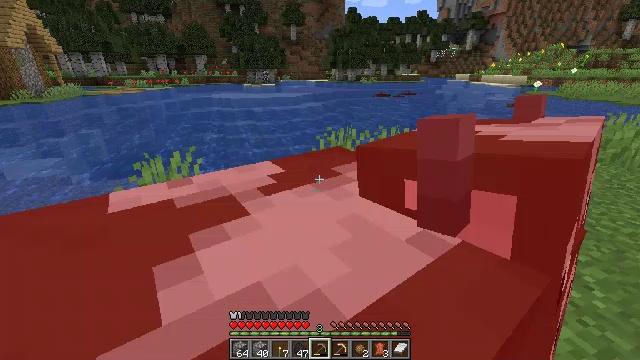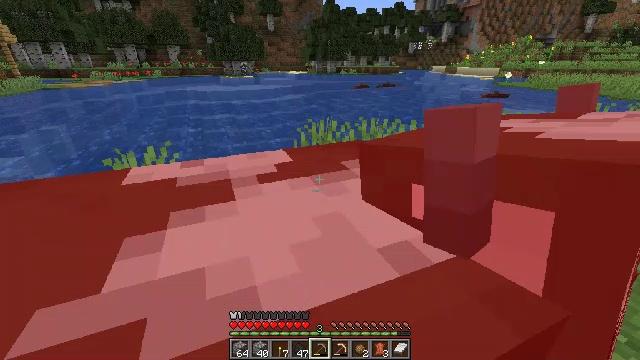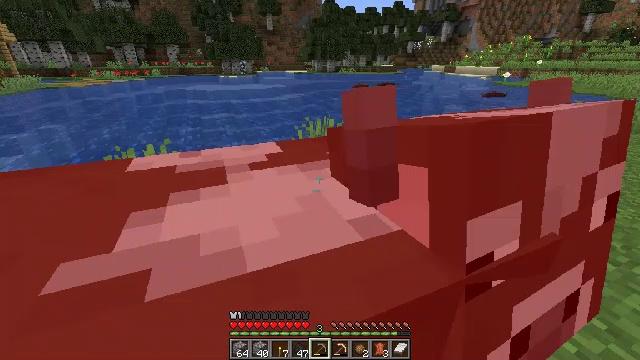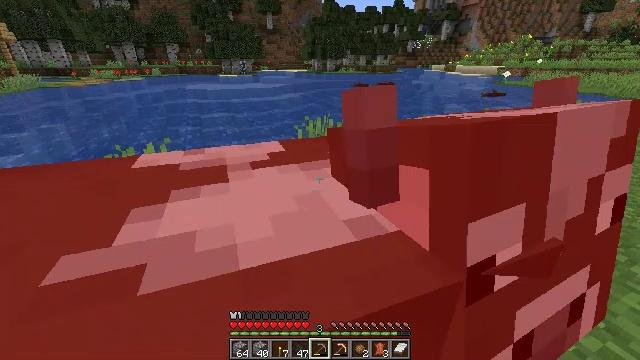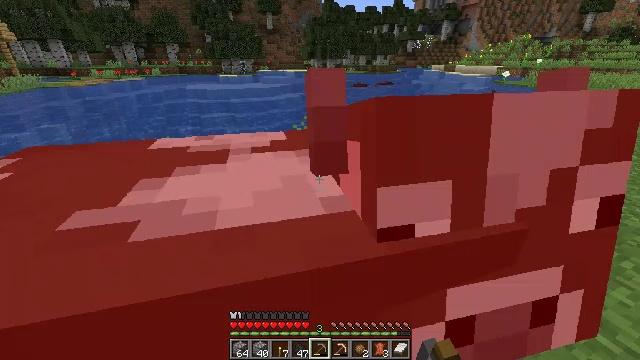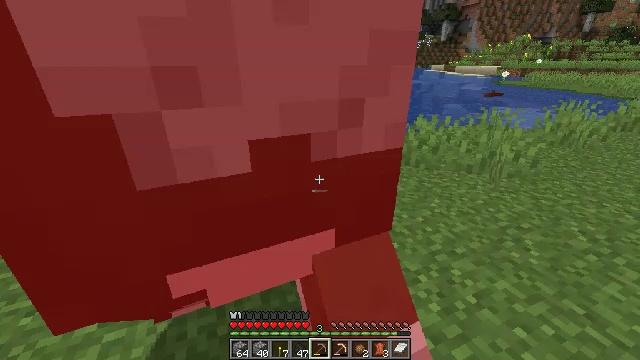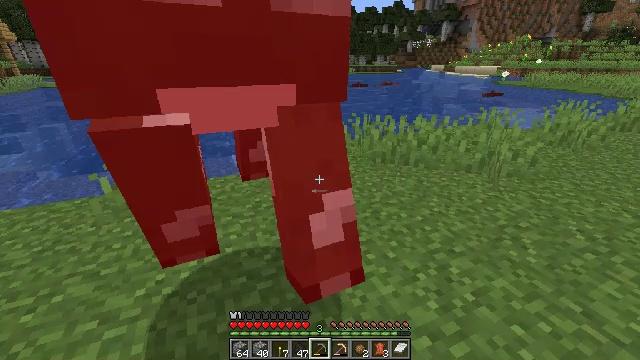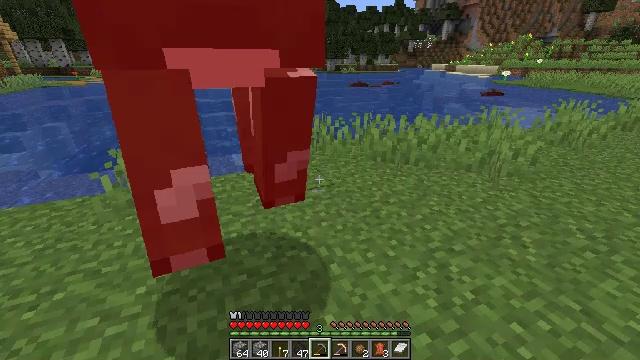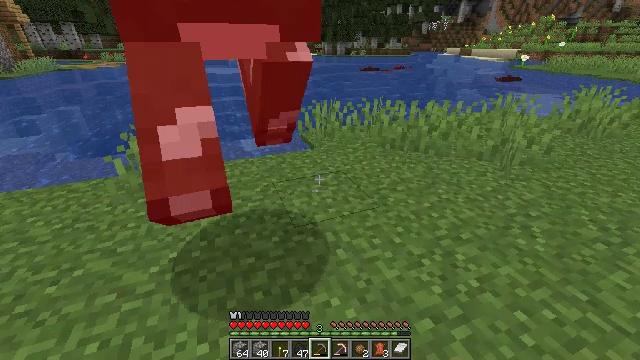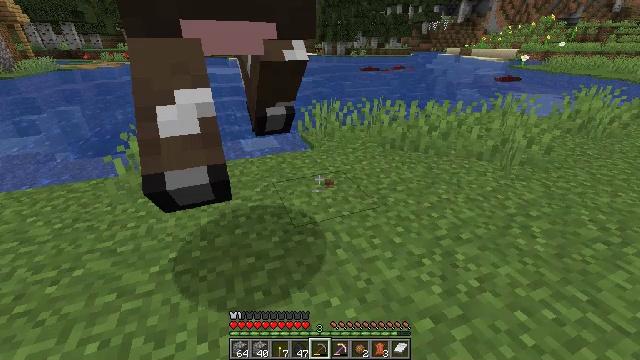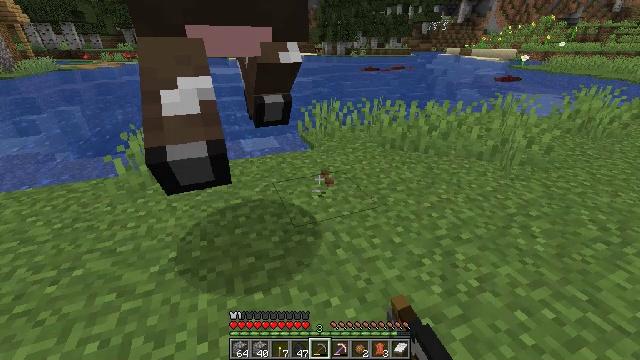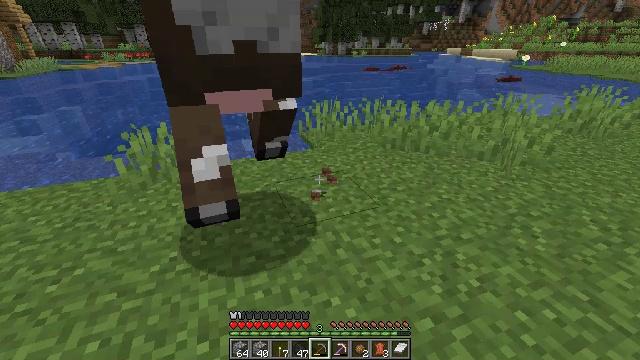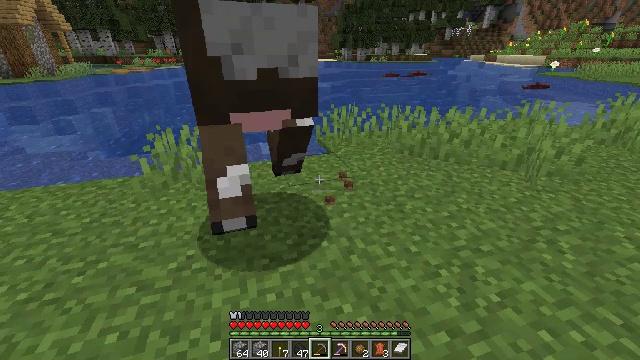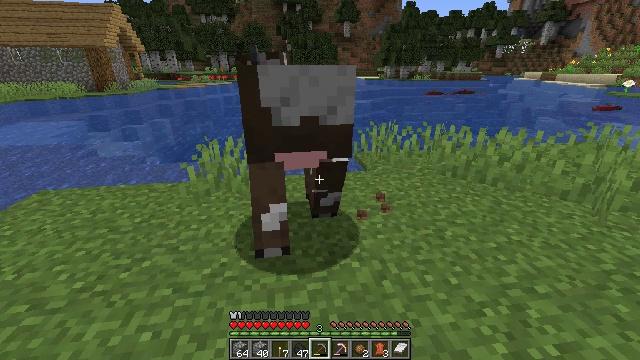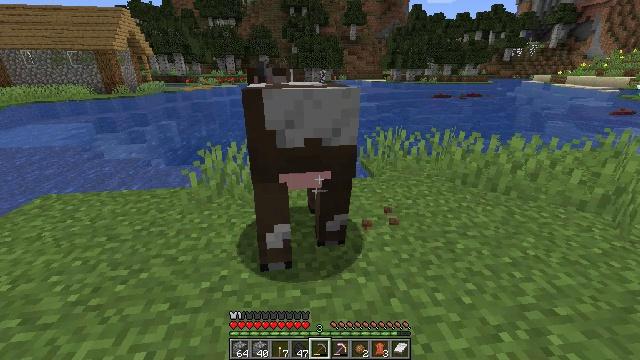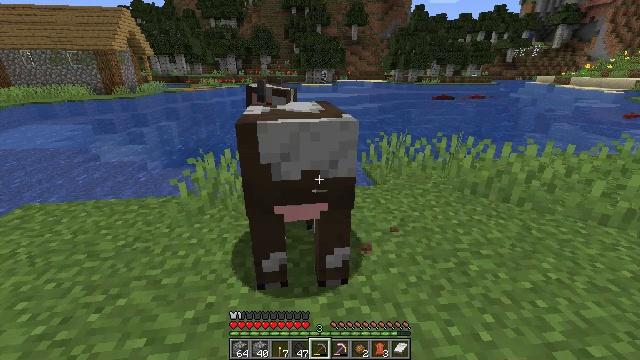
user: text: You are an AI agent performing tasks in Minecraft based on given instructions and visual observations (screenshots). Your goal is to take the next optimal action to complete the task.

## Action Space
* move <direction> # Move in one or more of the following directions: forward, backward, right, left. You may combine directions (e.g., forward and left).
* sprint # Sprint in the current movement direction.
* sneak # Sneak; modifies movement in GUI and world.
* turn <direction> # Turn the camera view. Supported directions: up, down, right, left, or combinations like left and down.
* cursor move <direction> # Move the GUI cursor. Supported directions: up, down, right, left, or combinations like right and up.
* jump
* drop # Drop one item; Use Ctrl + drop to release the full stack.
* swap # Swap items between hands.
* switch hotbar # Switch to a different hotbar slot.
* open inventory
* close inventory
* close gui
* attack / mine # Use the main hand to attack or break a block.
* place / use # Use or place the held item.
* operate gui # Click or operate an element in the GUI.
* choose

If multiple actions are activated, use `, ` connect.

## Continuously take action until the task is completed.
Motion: motion action
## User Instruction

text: Combat the cow.
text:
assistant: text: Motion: turn right and down
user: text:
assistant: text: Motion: no_op
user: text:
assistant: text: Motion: attack / mine
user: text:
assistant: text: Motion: attack / mine
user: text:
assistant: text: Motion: attack / mine
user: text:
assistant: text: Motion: no_op
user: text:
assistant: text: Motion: no_op
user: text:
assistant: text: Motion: turn left and down
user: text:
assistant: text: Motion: attack / mine
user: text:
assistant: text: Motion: attack / mine
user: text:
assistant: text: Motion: attack / mine
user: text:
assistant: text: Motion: turn left and up
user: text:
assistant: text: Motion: move forward, turn left and up
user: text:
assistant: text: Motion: move forward, turn left
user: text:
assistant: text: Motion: move forward
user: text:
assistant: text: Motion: no_op
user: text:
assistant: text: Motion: turn left, attack / mine
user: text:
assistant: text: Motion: attack / mine
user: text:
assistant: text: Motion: attack / mine
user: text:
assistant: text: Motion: no_op
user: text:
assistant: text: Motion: no_op
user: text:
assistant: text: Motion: no_op
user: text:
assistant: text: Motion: no_op